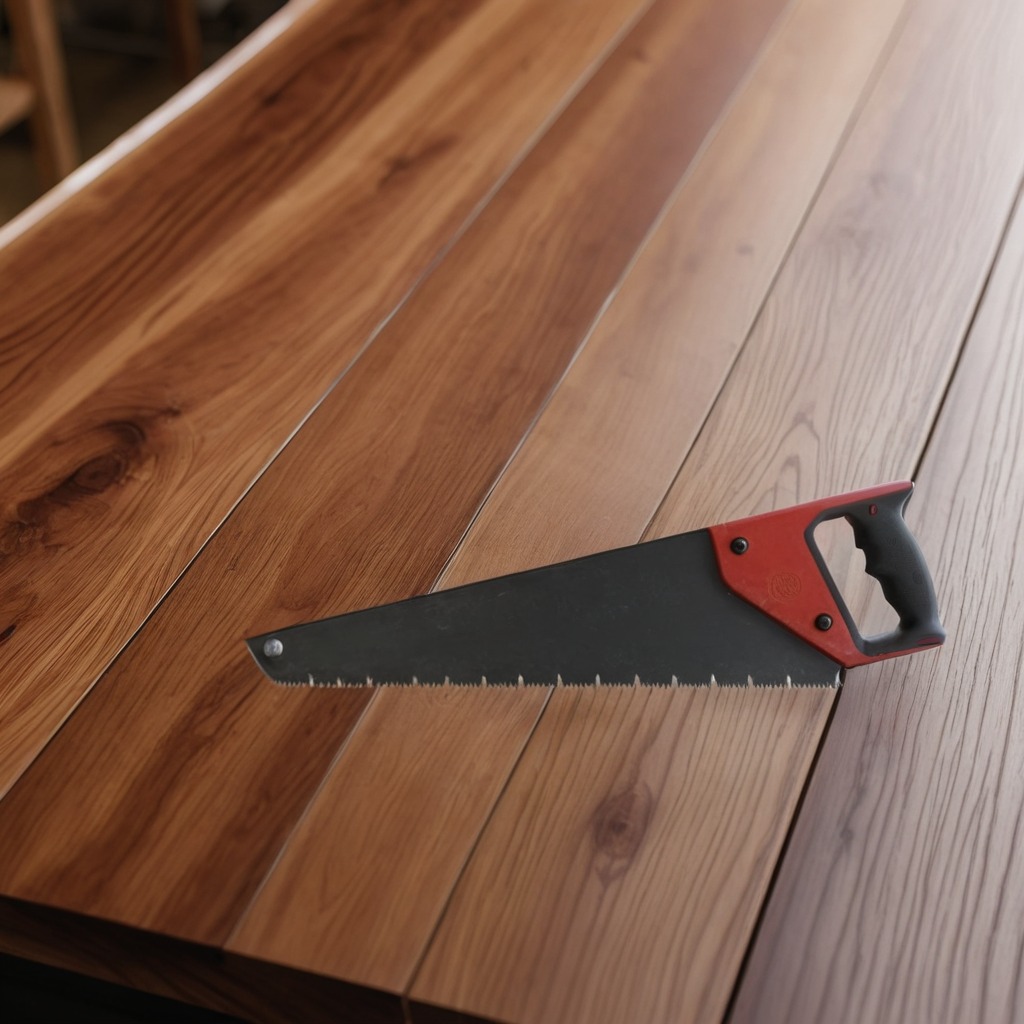
A metal saw is lying on a wooden table in a carpentry studio.